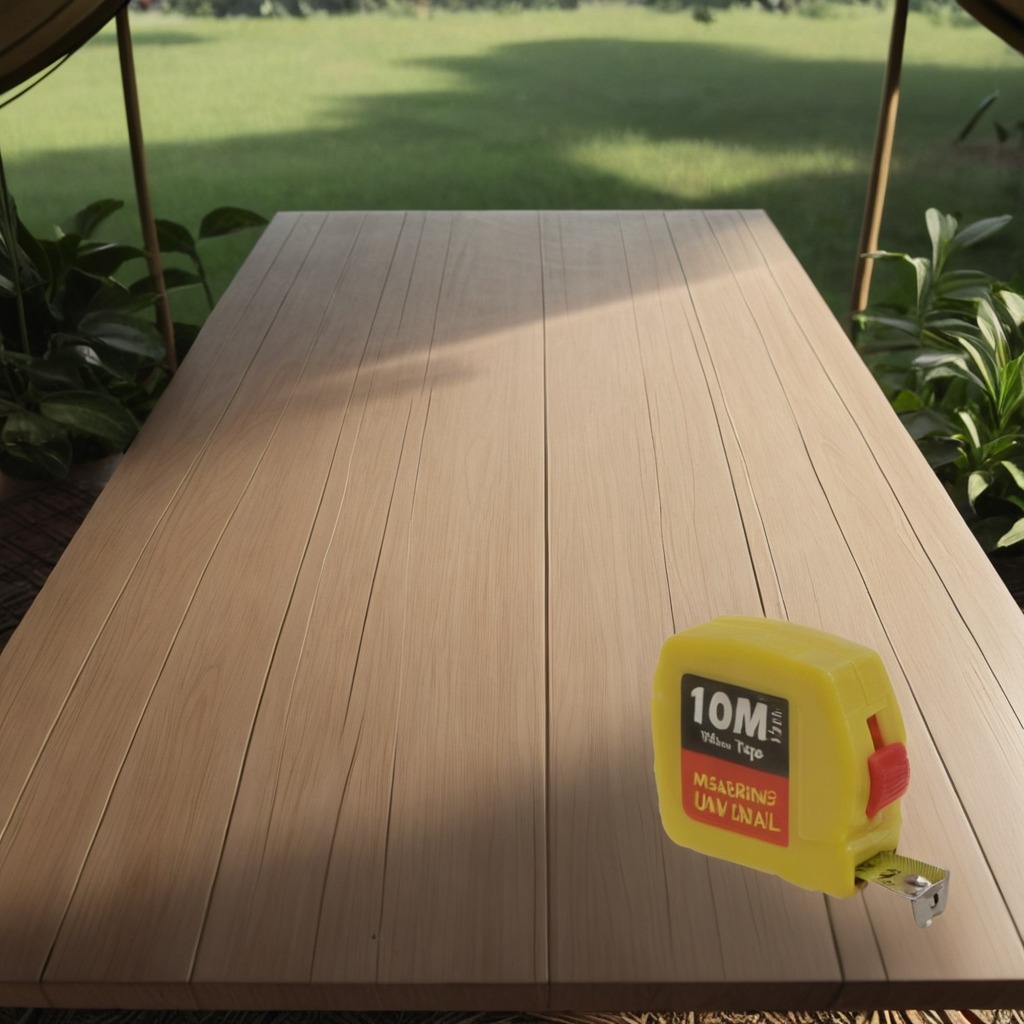
A measuring tape lies on the wooden table.